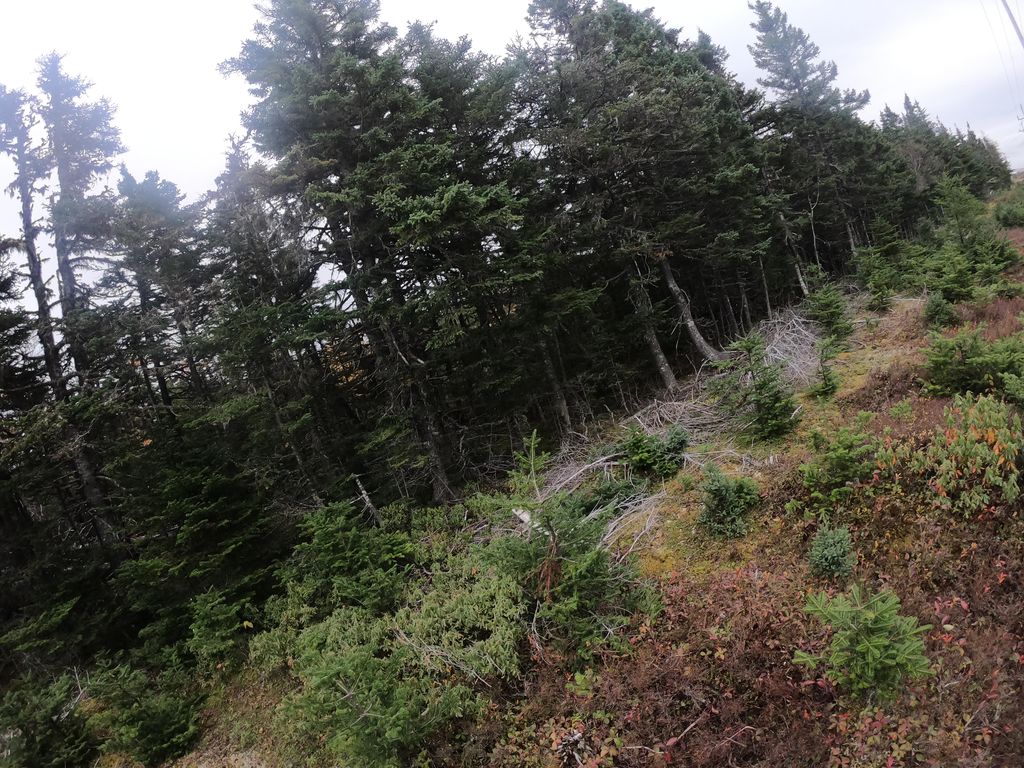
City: st_johns